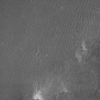
Atmospheric dust classification: not_dusty